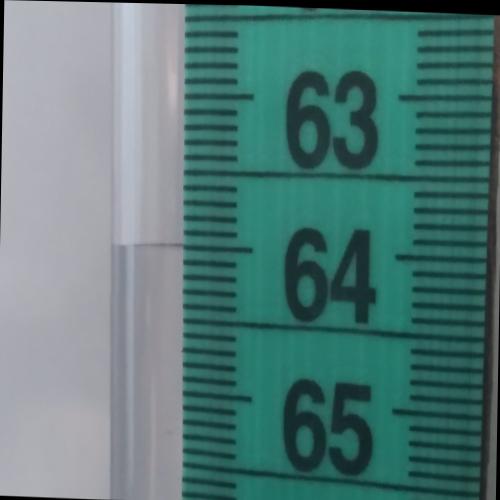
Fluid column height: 64.0 cm